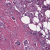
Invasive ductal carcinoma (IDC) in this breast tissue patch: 1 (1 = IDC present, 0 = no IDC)